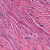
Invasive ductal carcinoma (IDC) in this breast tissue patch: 0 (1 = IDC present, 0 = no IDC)